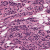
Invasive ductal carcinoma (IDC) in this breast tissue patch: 1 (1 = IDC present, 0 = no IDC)